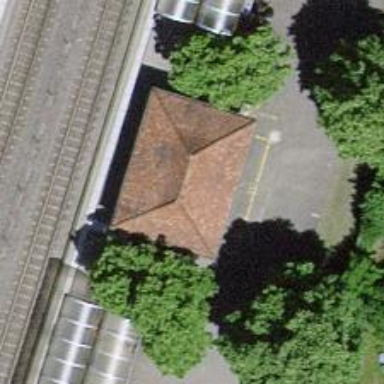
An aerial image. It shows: Railway station.